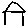
Label: house